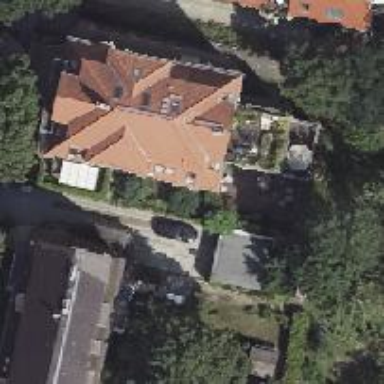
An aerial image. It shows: Residential building with mansard roof.